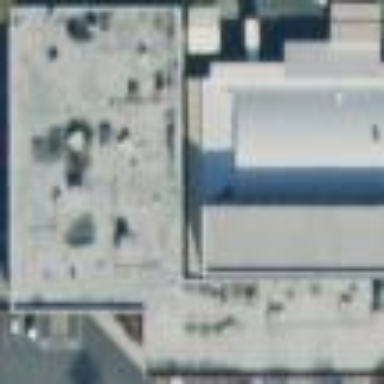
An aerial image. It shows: Flat-roofed retail building.